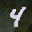
Label: 4